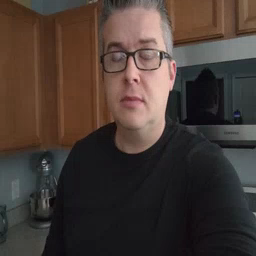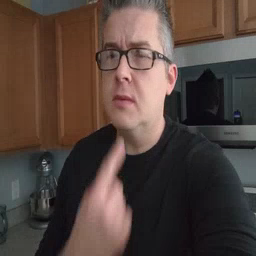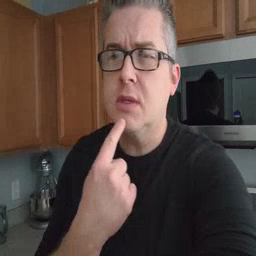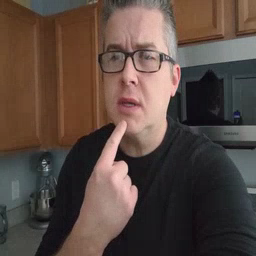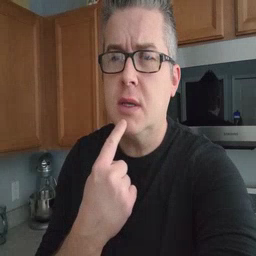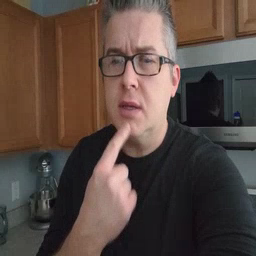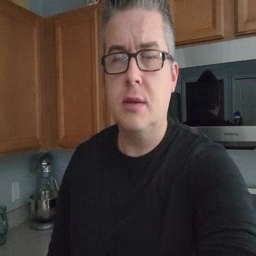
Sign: say